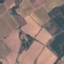
Land use / land cover: PermanentCrop